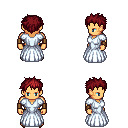
a pixel art fantasy rpg character, male body template, human, tanned skin, underdress, gold greaves, brunette bedhead hairstyle, leather bracers, gold boots, four views (front, back, left, right), 2x2 character sprite sheet, small pixel art, hard edges, no anti-aliasing